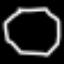
Label: octagon